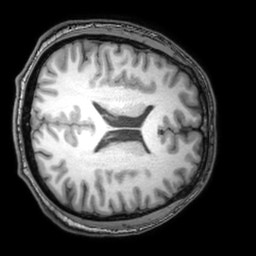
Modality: T1w
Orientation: axial
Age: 30
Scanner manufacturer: philips
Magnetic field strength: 3 T
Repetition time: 0.007 s
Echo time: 0.003501 s